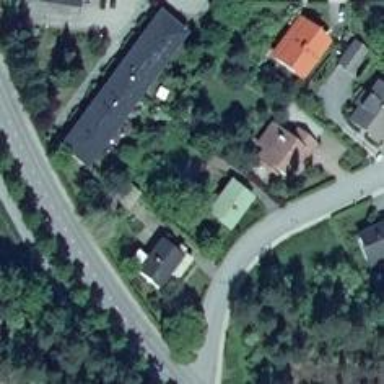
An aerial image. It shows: Residential road with asphalt surface.